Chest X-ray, AP view. Patient: 24 years old, sex M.
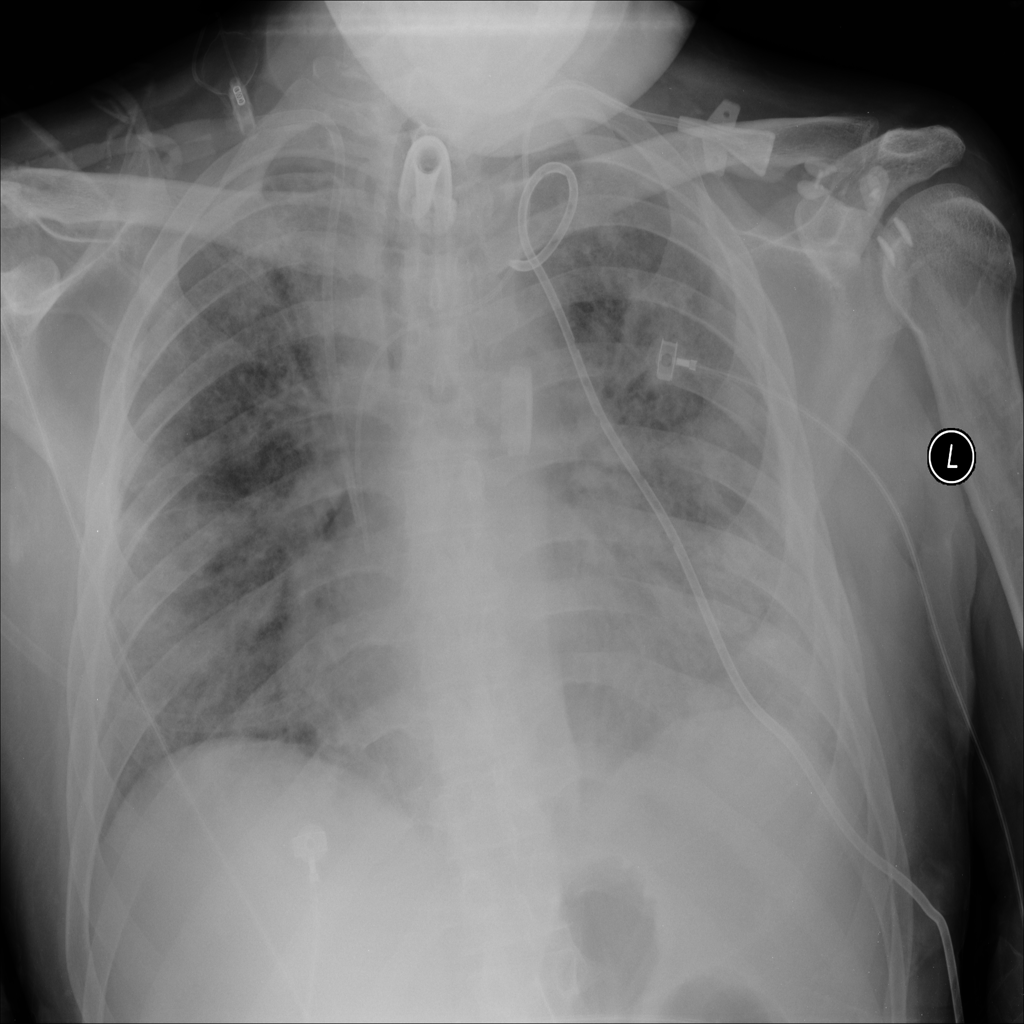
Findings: Infiltration